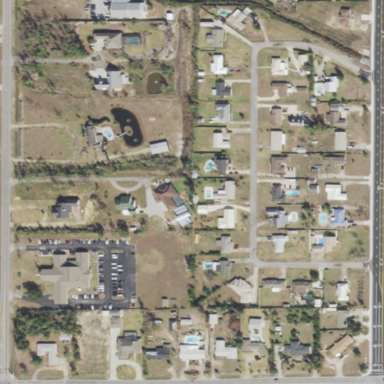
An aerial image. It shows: Single-family residential area.